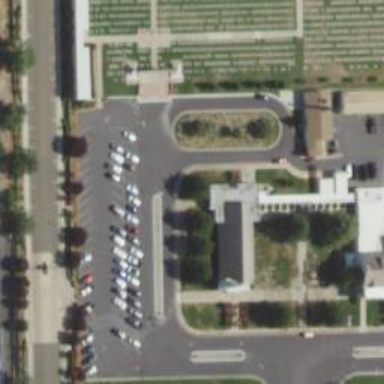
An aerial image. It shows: Mortuary.